Aerial crown-view tile of a tropical tree (Barro Colorado Island, Panama), acquired 20241216:
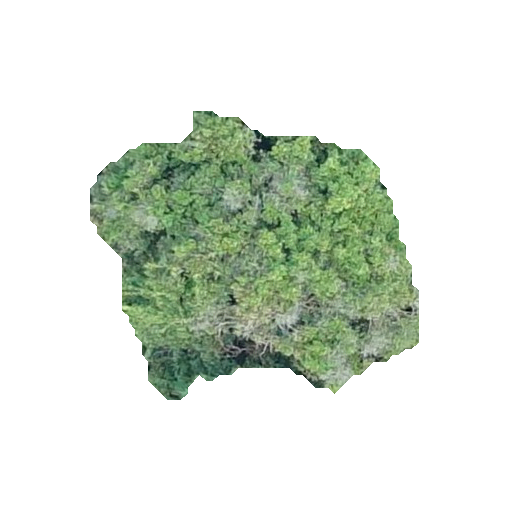
Species: Prioria copaifera
GBIF accepted scientific name: Prioria copaifera
Crown area: 97.125 m²